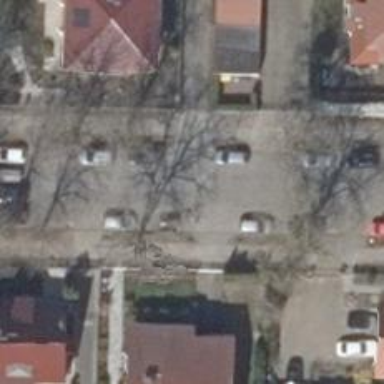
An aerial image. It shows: Residential road with sidewalks on both sides. The sidewalks have surface made of sett.